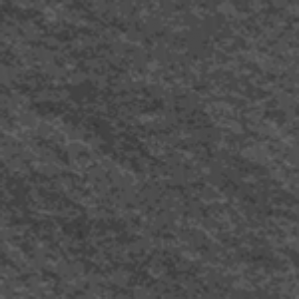
Label: frost